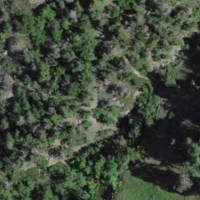
EUNIS habitat code: 43
Species observed at this site:
Trifolium arvense